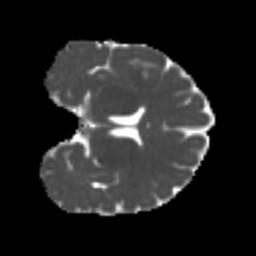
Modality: MD
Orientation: coronal
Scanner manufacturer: siemens
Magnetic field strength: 3 T
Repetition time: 4 s
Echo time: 0.0594 s